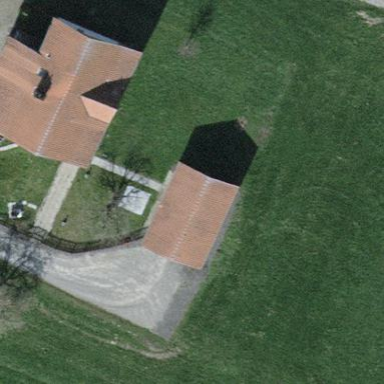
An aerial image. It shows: Farm auxiliary building.